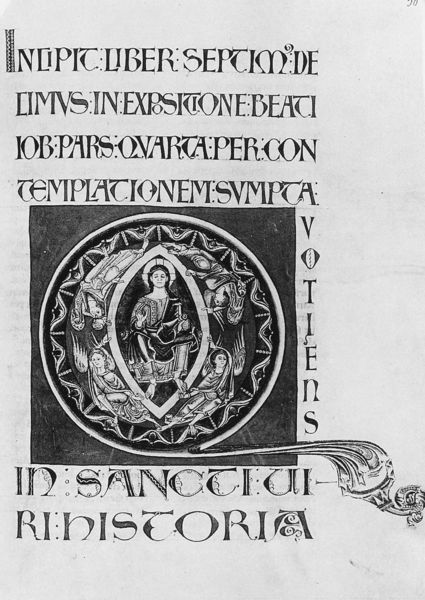
Titel: Moralia in Hiob
Künstler: Gregorius
Institution: Châlon-sur-Saone, Bibliothèque Municipale
Schlagwörter: hand, schwarz, weiss, richter, bibel, geschichte, historie, johannes, bild, kreis, engel, schrift, papier, thron, inschrift, knabe, buch, rechteck, druck, seite, illustration, text, titelblatt, ranke, buchseite, heiligenschein, christus, jesus, heilige, heilig, quadrat, handschrift, römisch, historisch, latein, lateinisch, markus, insular, mandorla, historia, buchmalerei, evangelium, evangeliar, lukas, matthäus, manuskript, weltenherrscher, illumination, siebtes